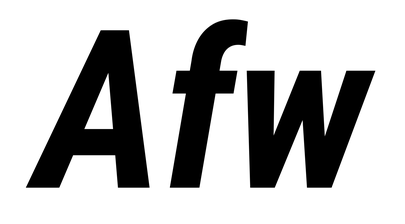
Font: Roboto-Italic_Condensed_Bold_Italic